Field crop: maize
Growth stage: 1
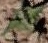
Species: atriplex